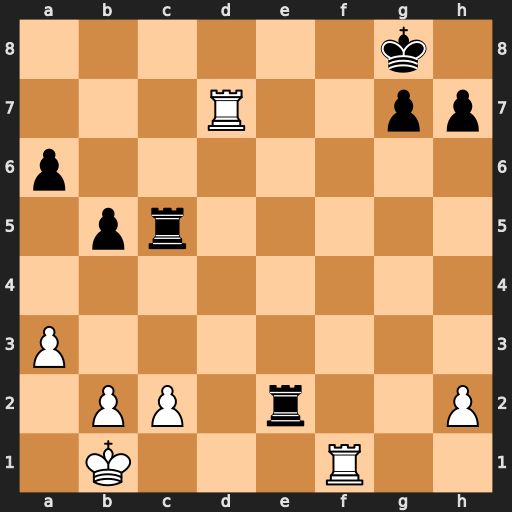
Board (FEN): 6k1/3R2pp/p7/1pr5/8/P7/1PP1r2P/1K3R2
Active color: w
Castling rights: -
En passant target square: -
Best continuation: Rd8+ Re8 Rxe8#